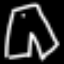
Label: pants